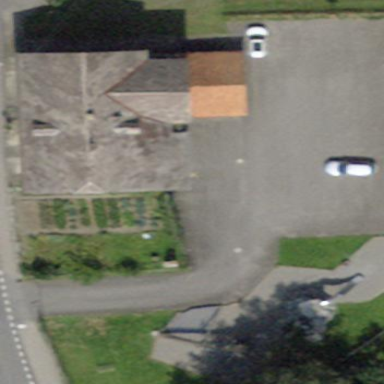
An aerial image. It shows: School building.